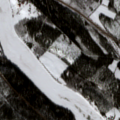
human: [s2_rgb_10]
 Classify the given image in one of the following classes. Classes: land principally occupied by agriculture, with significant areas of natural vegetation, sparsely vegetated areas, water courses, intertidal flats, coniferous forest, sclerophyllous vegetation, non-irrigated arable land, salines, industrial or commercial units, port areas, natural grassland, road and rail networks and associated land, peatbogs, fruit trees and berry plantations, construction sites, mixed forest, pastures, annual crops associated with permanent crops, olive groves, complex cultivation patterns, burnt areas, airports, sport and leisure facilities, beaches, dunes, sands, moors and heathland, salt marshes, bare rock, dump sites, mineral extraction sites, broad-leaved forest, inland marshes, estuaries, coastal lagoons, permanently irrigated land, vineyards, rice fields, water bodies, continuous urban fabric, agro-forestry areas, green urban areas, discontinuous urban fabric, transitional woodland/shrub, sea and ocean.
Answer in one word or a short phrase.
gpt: land principally occupied by agriculture, with significant areas of natural vegetation, coniferous forest, transitional woodland/shrub, water courses